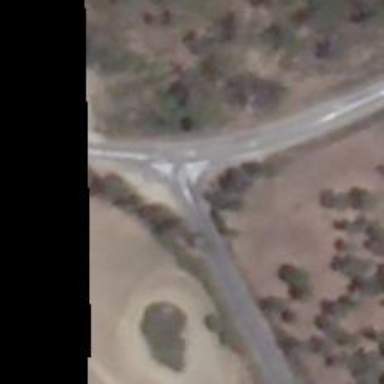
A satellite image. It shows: Secondary link road.